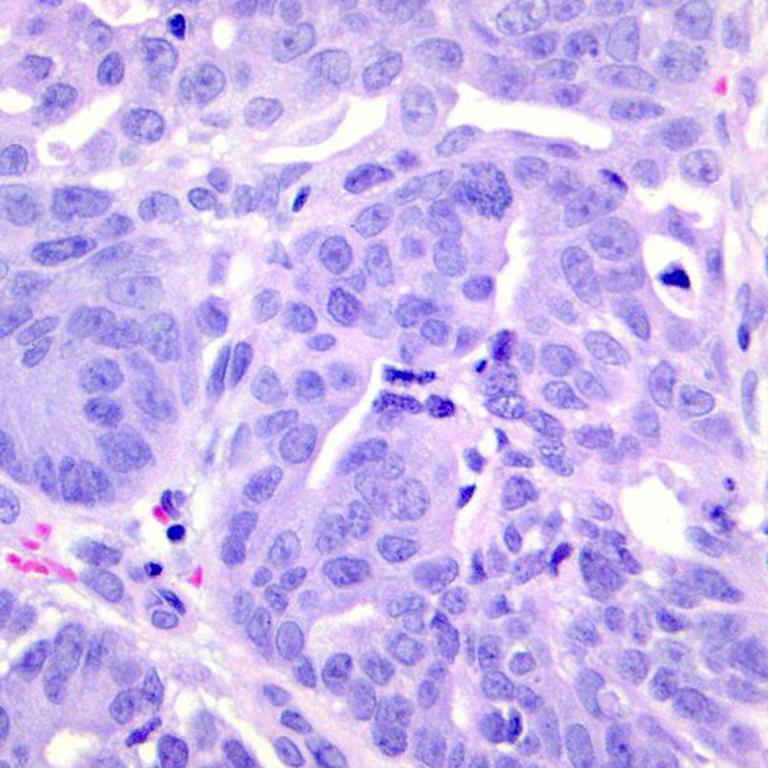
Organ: colon
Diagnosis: adenocarcinomas